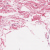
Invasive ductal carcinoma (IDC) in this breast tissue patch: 0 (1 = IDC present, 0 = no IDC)